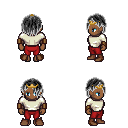
a pixel art fantasy rpg character, female body template, human, dark skin, white long-sleeve shirt, red pants, gray bangs hairstyle, gold tiara, leather bracers, brown shoes, four views (front, back, left, right), 2x2 character sprite sheet, small pixel art, hard edges, no anti-aliasing